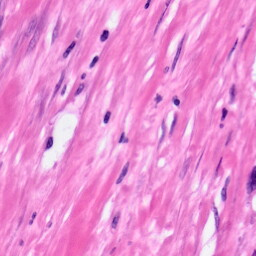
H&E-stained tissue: Pancreatic